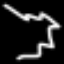
Label: squiggle